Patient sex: M
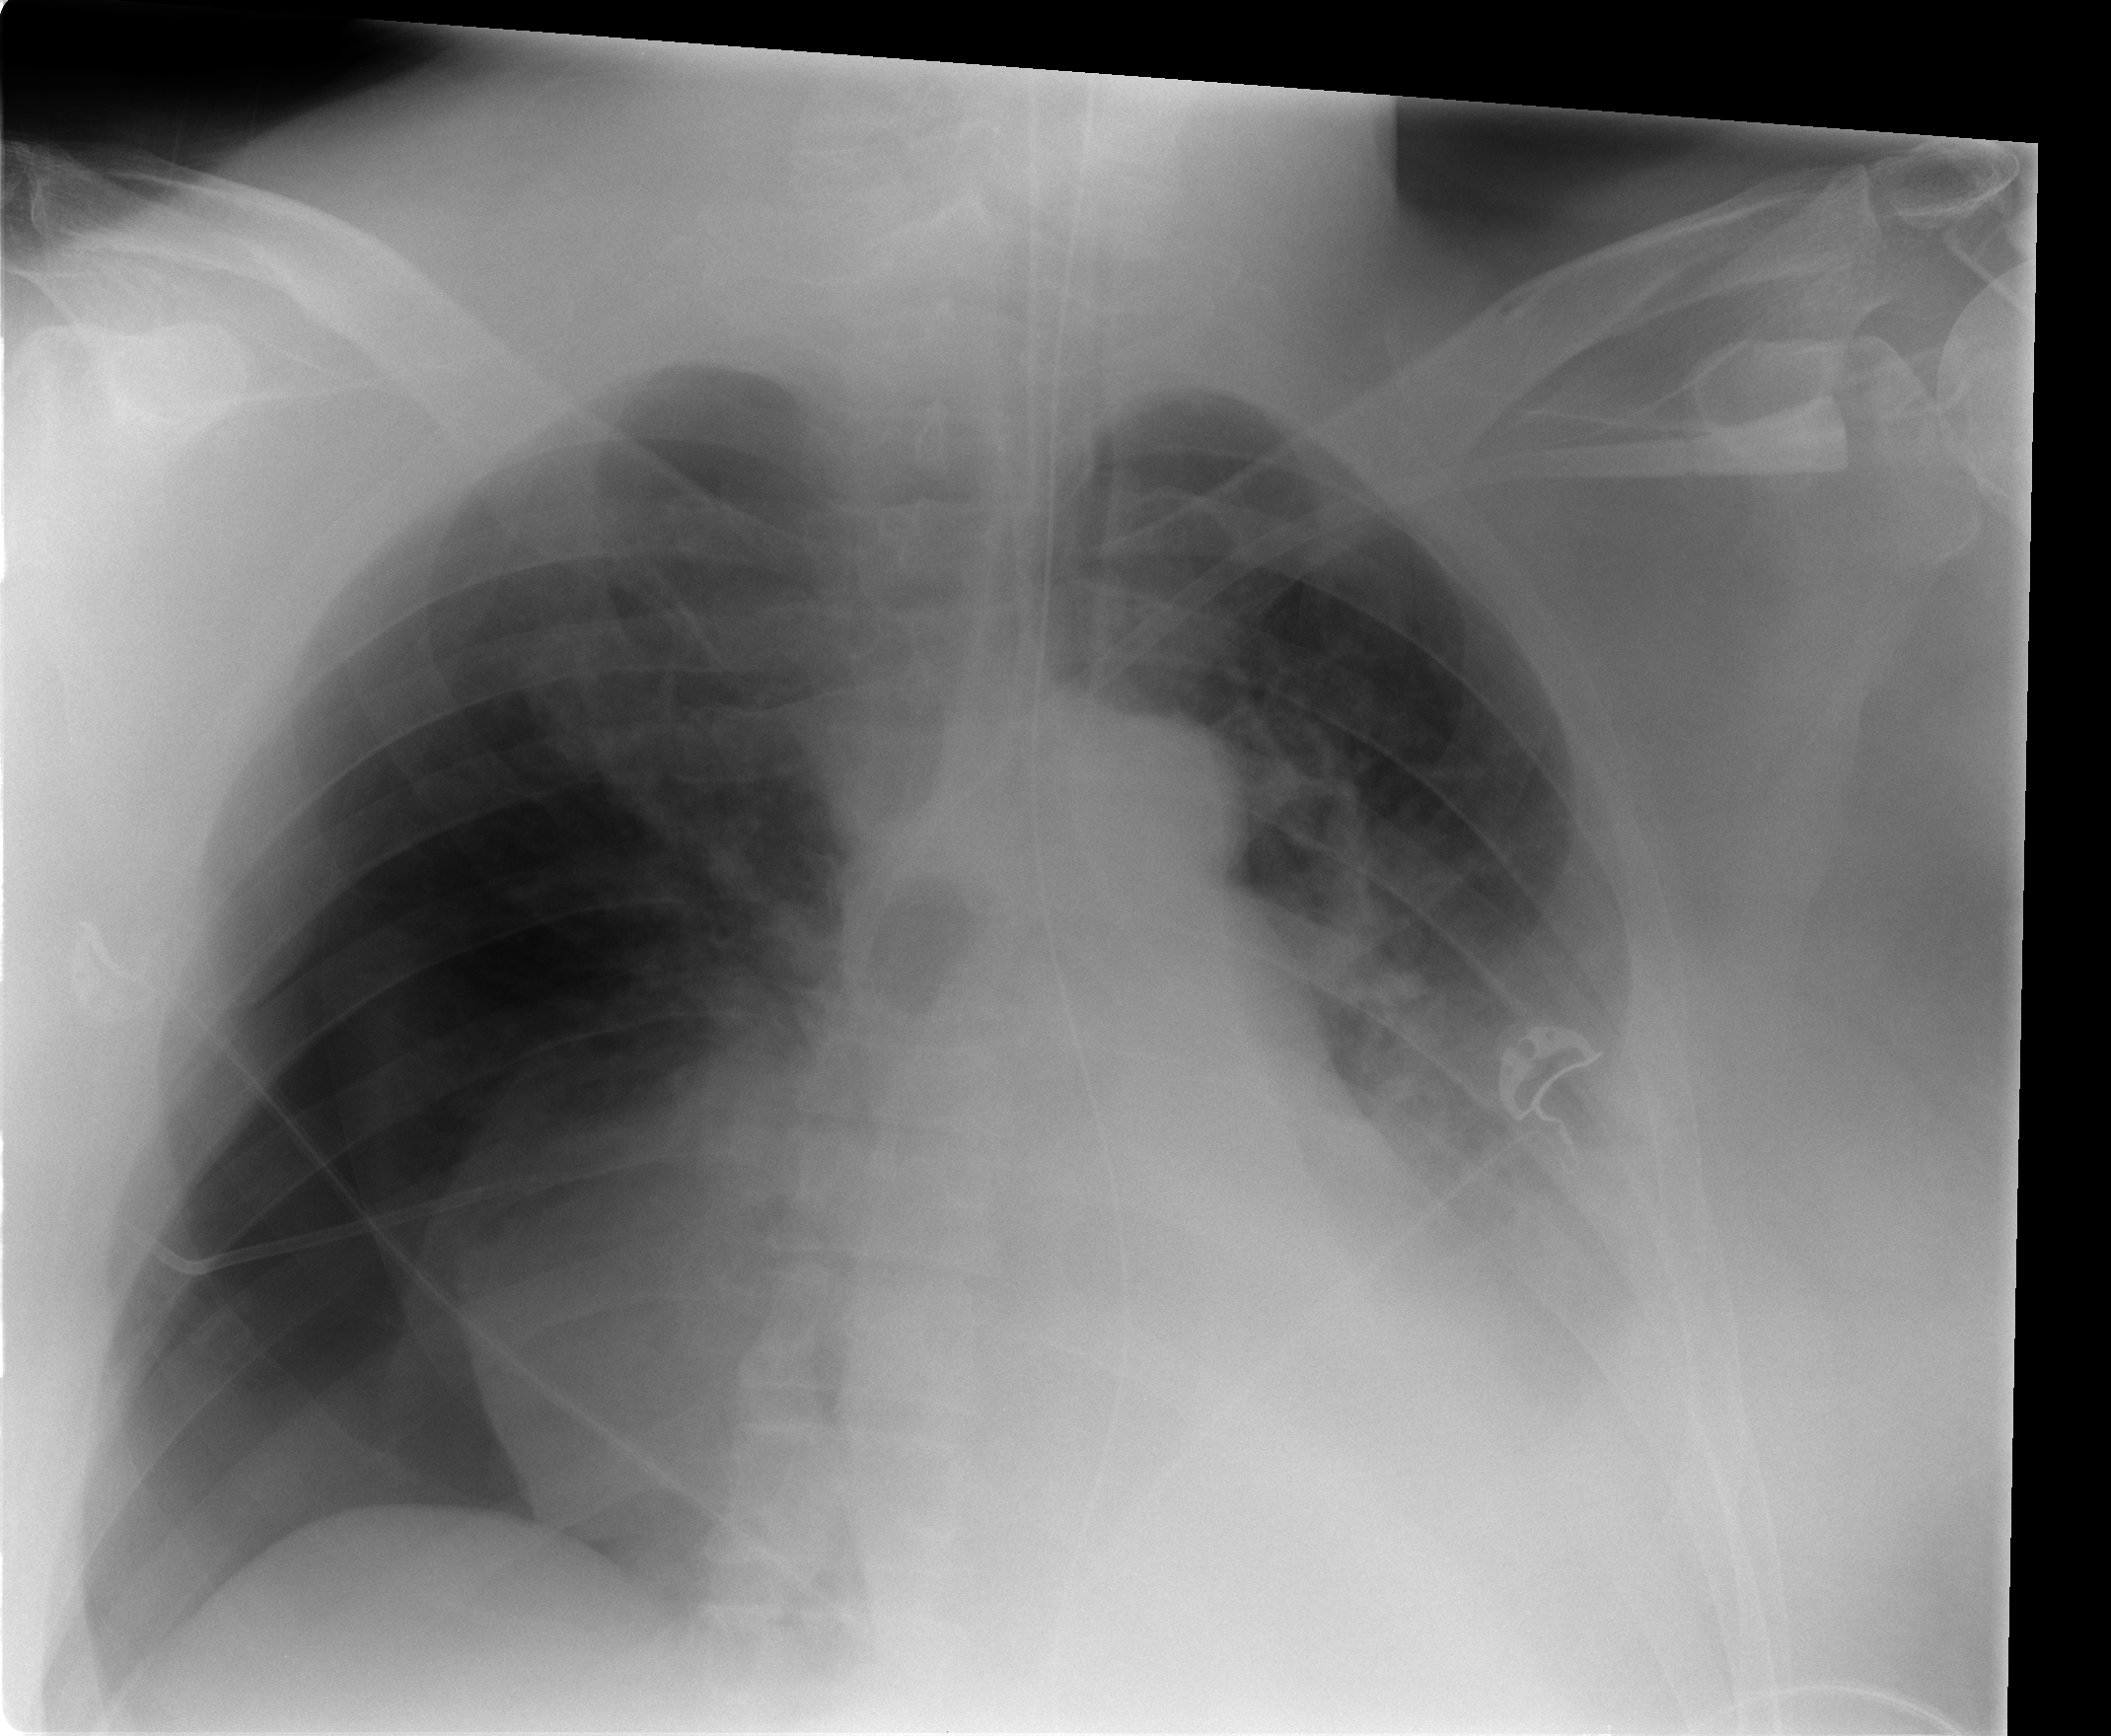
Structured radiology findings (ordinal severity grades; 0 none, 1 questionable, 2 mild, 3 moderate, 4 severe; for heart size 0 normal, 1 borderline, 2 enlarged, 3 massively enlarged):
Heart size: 0
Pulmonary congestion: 0
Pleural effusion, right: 0
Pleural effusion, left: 2
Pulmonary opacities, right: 0
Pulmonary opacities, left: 0
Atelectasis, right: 0
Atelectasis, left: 2